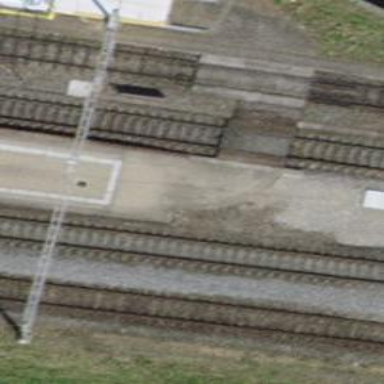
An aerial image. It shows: Single railway track with electrified contact line.